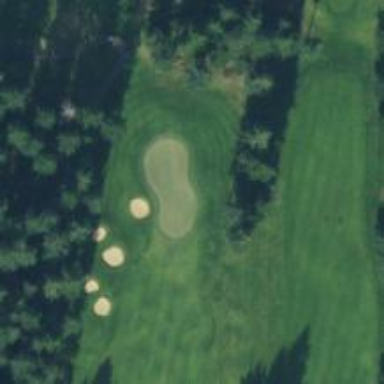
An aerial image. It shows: View of golf hole.